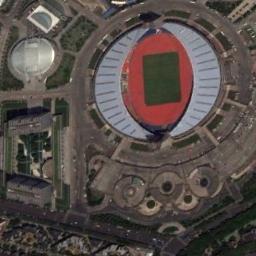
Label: stadium